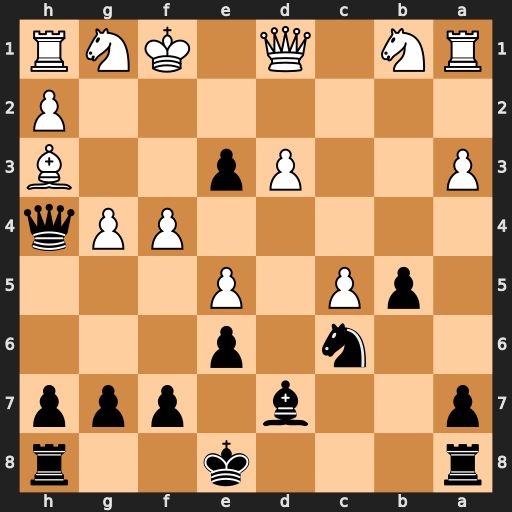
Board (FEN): r3k2r/p2b1ppp/2n1p3/1pP1P3/5PPq/P2Pp2B/7P/RN1Q1KNR
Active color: b
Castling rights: kq
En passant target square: -
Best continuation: Qf2#